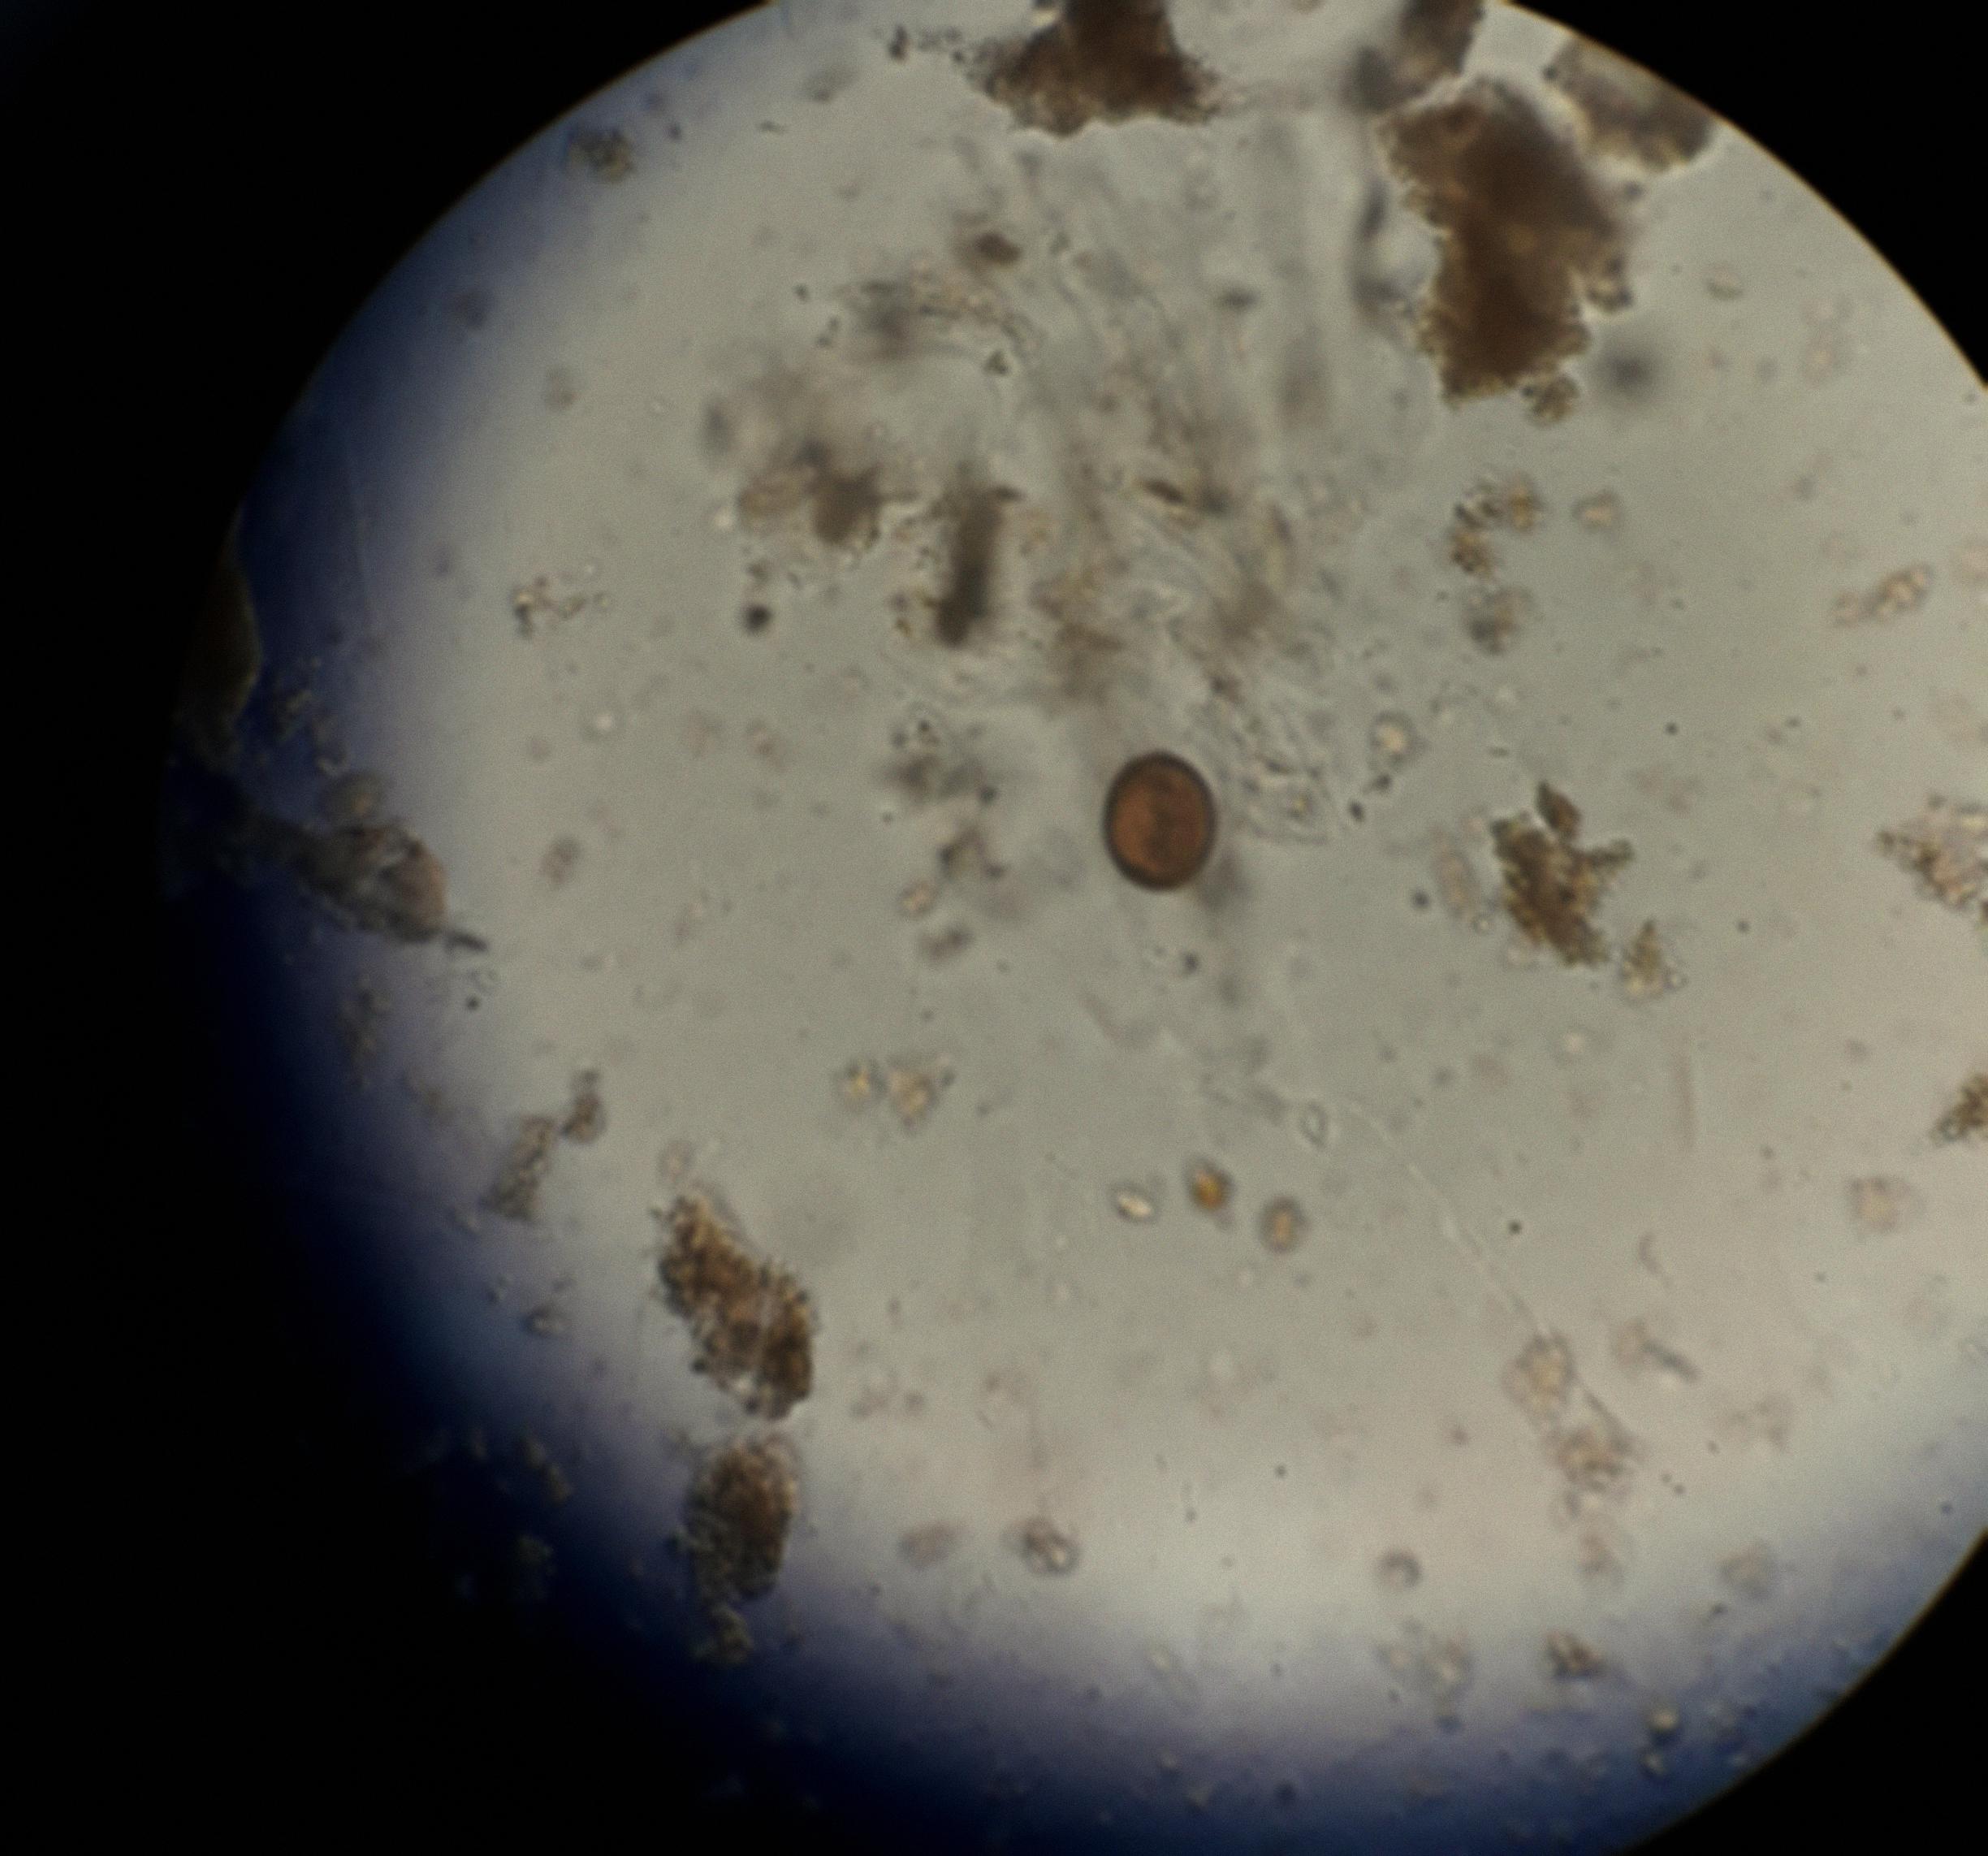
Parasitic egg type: Taenia spp. egg